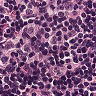
Metastatic tissue present: no